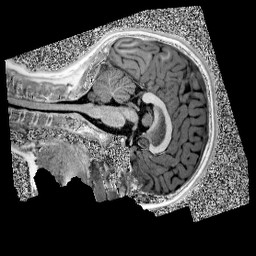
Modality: UNIT1
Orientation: sagittal
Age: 11
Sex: female
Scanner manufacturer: siemens
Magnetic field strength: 3 T
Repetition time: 4 s
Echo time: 0.00299 s